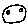
Label: moon